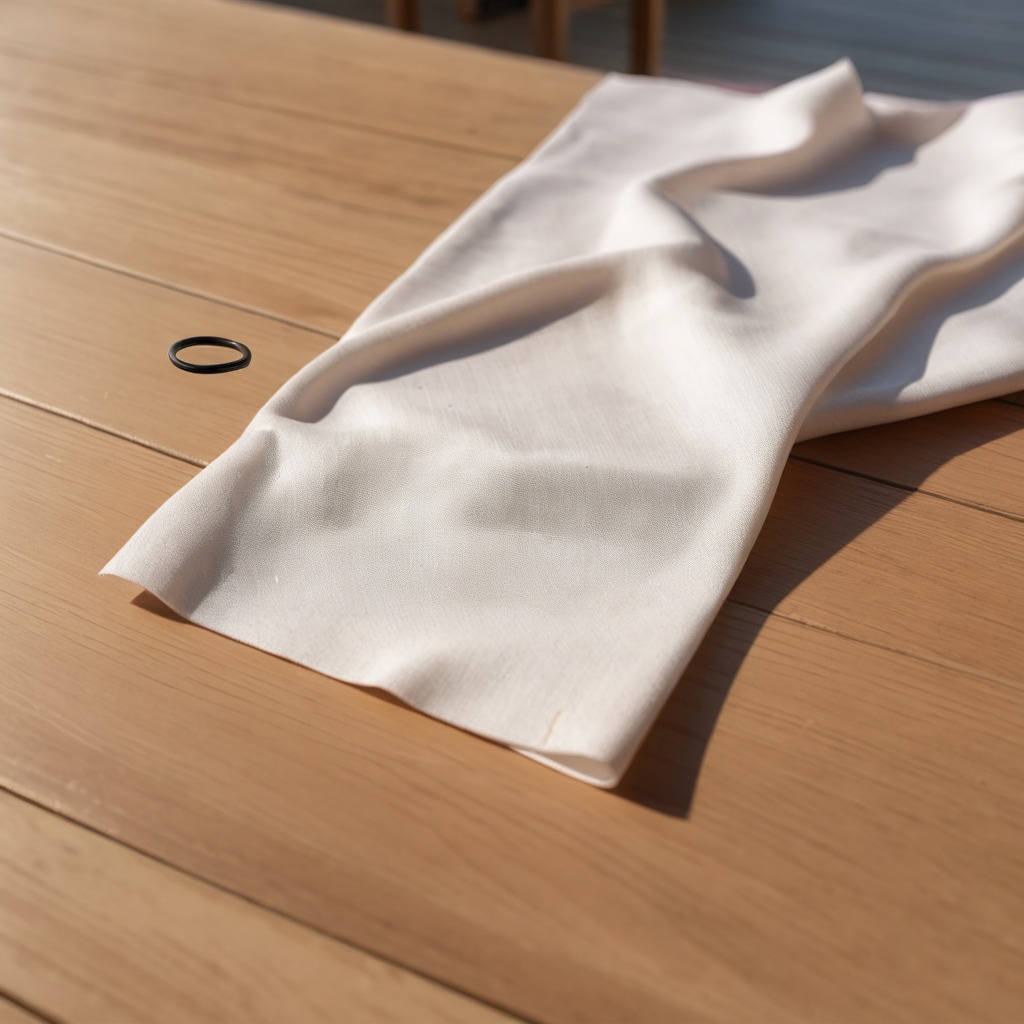
A rubber O-ring lying on the wooden table.